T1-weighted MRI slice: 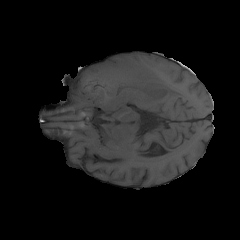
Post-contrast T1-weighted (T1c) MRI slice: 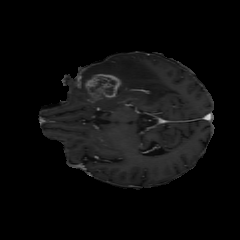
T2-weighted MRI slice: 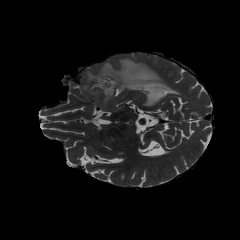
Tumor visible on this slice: yes